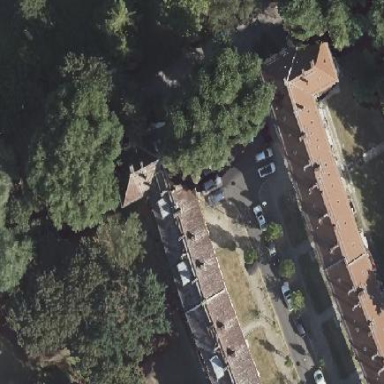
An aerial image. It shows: Hipped roof apartment building.